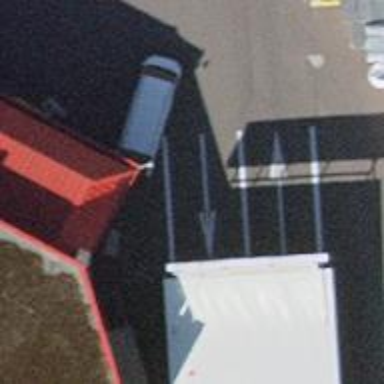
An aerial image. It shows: Parking entrance.